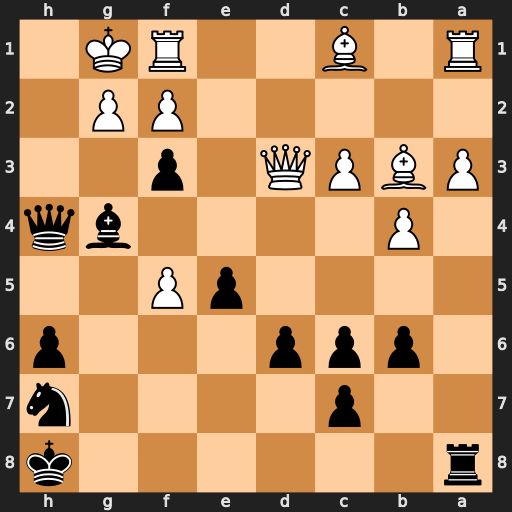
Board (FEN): r6k/2p4n/1ppp3p/4pP2/1P4bq/PBPQ1p2/5PP1/R1B2RK1
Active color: b
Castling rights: -
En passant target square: -
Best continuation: fxg2 Kxg2 e4 Qxe4 Bh3+ Kf3 Bg2+ Kxg2 Qxe4+